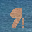
Label: 9